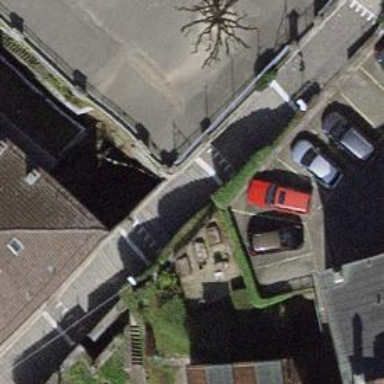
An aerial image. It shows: Road with steps.